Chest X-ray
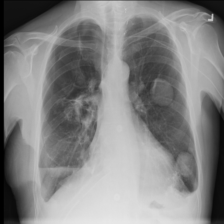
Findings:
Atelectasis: negative
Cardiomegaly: negative
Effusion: negative
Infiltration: negative
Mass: negative
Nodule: negative
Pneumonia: negative
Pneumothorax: negative
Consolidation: negative
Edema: negative
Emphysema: negative
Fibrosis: negative
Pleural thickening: negative
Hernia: negative